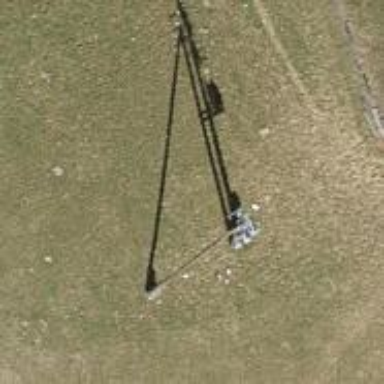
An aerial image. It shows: Distribution transformer on power pole.